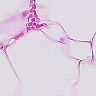
Metastatic tissue present: no